Question: What card is shown?
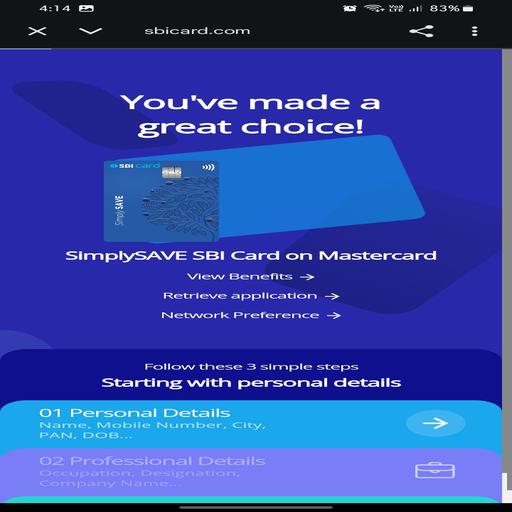
Answer: SimplySAVE SBI Card